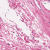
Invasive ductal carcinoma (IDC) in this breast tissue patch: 0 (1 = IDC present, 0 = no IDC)